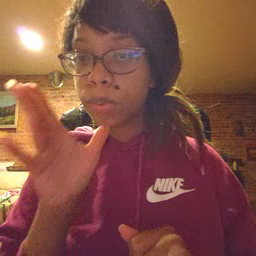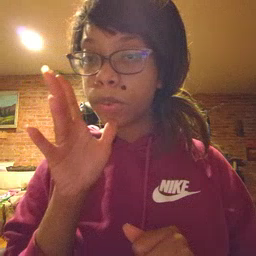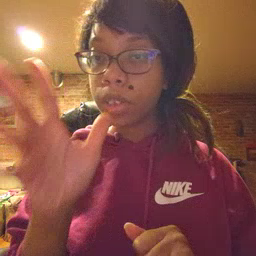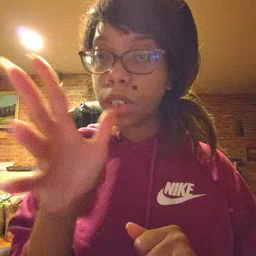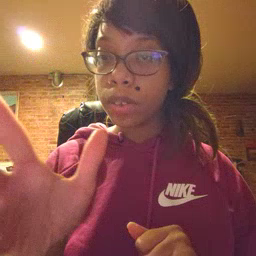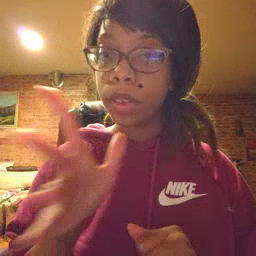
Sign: grandma